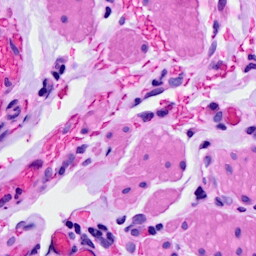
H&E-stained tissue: Ovarian